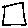
Label: square